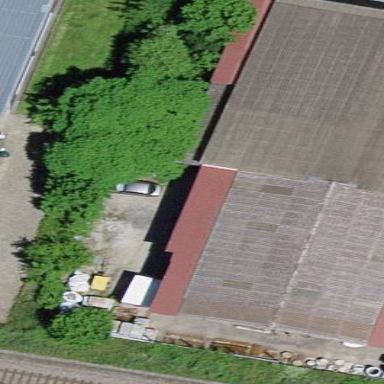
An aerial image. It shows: Warehouse.